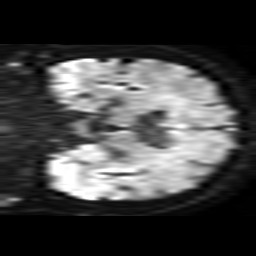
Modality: TRACE
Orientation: coronal
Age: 61
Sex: male
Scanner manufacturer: philips
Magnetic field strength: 3 T
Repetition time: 4.656 s
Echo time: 0.07459 s